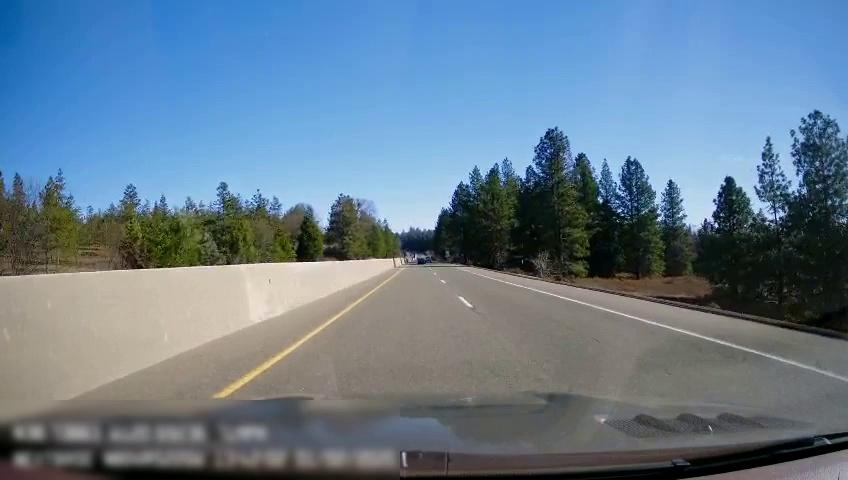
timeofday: Day
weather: Sunny
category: Drivable Space
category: Lanes | Alternate Lane
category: Lanes | Current Lane
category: Lanes | Alternate Lane